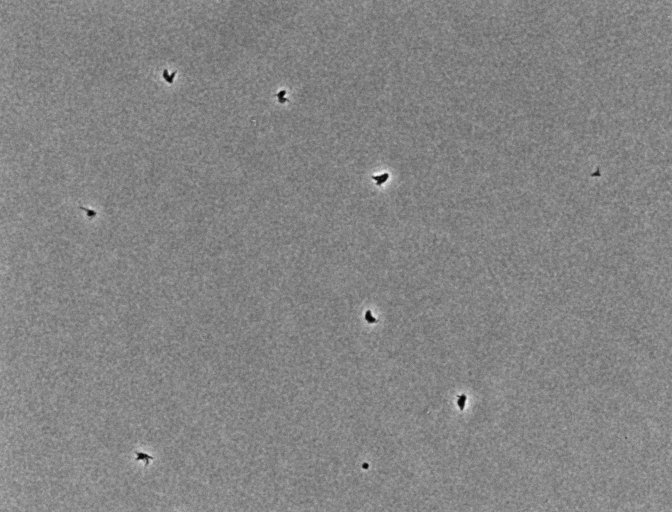
Phase contrast microscopy, 20x objective, 5 h incubation